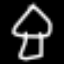
Label: mushroom